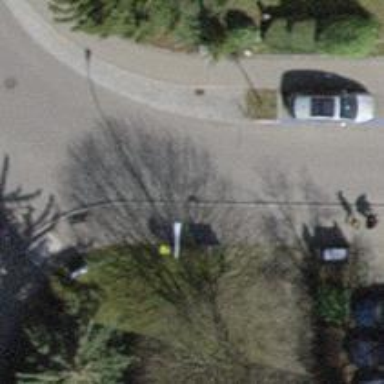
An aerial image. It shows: Post box.